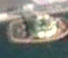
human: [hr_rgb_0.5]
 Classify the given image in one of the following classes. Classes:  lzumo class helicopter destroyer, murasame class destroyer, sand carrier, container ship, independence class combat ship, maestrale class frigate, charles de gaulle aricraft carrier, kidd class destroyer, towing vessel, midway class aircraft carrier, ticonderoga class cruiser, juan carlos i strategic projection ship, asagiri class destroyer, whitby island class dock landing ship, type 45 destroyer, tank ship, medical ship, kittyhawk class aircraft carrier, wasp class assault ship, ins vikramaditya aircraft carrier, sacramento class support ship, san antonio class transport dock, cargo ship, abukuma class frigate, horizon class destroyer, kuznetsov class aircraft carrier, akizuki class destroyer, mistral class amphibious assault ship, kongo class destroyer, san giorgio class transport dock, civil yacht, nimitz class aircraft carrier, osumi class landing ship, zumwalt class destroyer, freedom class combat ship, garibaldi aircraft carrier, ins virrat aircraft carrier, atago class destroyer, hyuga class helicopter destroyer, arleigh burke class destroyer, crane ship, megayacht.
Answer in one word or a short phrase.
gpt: Towing vessel